Question: I want to access the Printers Unit in Delphi XE7. I am not able to do this, because "the Printers Unit cannot be resolved" as shown on this image:

As a beginner in Delphi, I don't know what to do. Don't judge me. Is there a way of adding a reference or something?
Thank you.
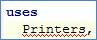
Answer: In Delphi XE2, RTL/VCL/FMX unit names were updated with <URL>. So you have to either:
1. use fully qualified unit names in your uses clause, like Vcl.Printers.
2. go to Project Options -> Delphi Compiler -> Unit scope names and make sure Vcl is listed, then you can use just Printers in your uses clause.
A new 'Vcl' project has the following default Unit Scope Names:
'''
Winapi;System.Win;Data.Win;Datasnap.Win;Web.Win;Soap.Win;Xml.Win;Bde;System;Xml;Data;Datasnap;Web;Soap;Vcl;Vcl.Imaging;Vcl.Touch;Vcl.Samples;Vcl.Shell'
'''